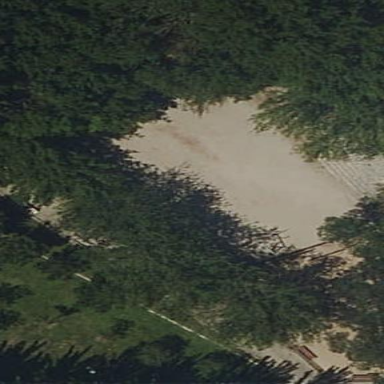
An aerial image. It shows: Park.